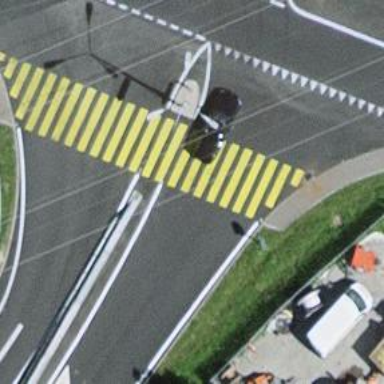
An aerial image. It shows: Marked zebra crossing.